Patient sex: M
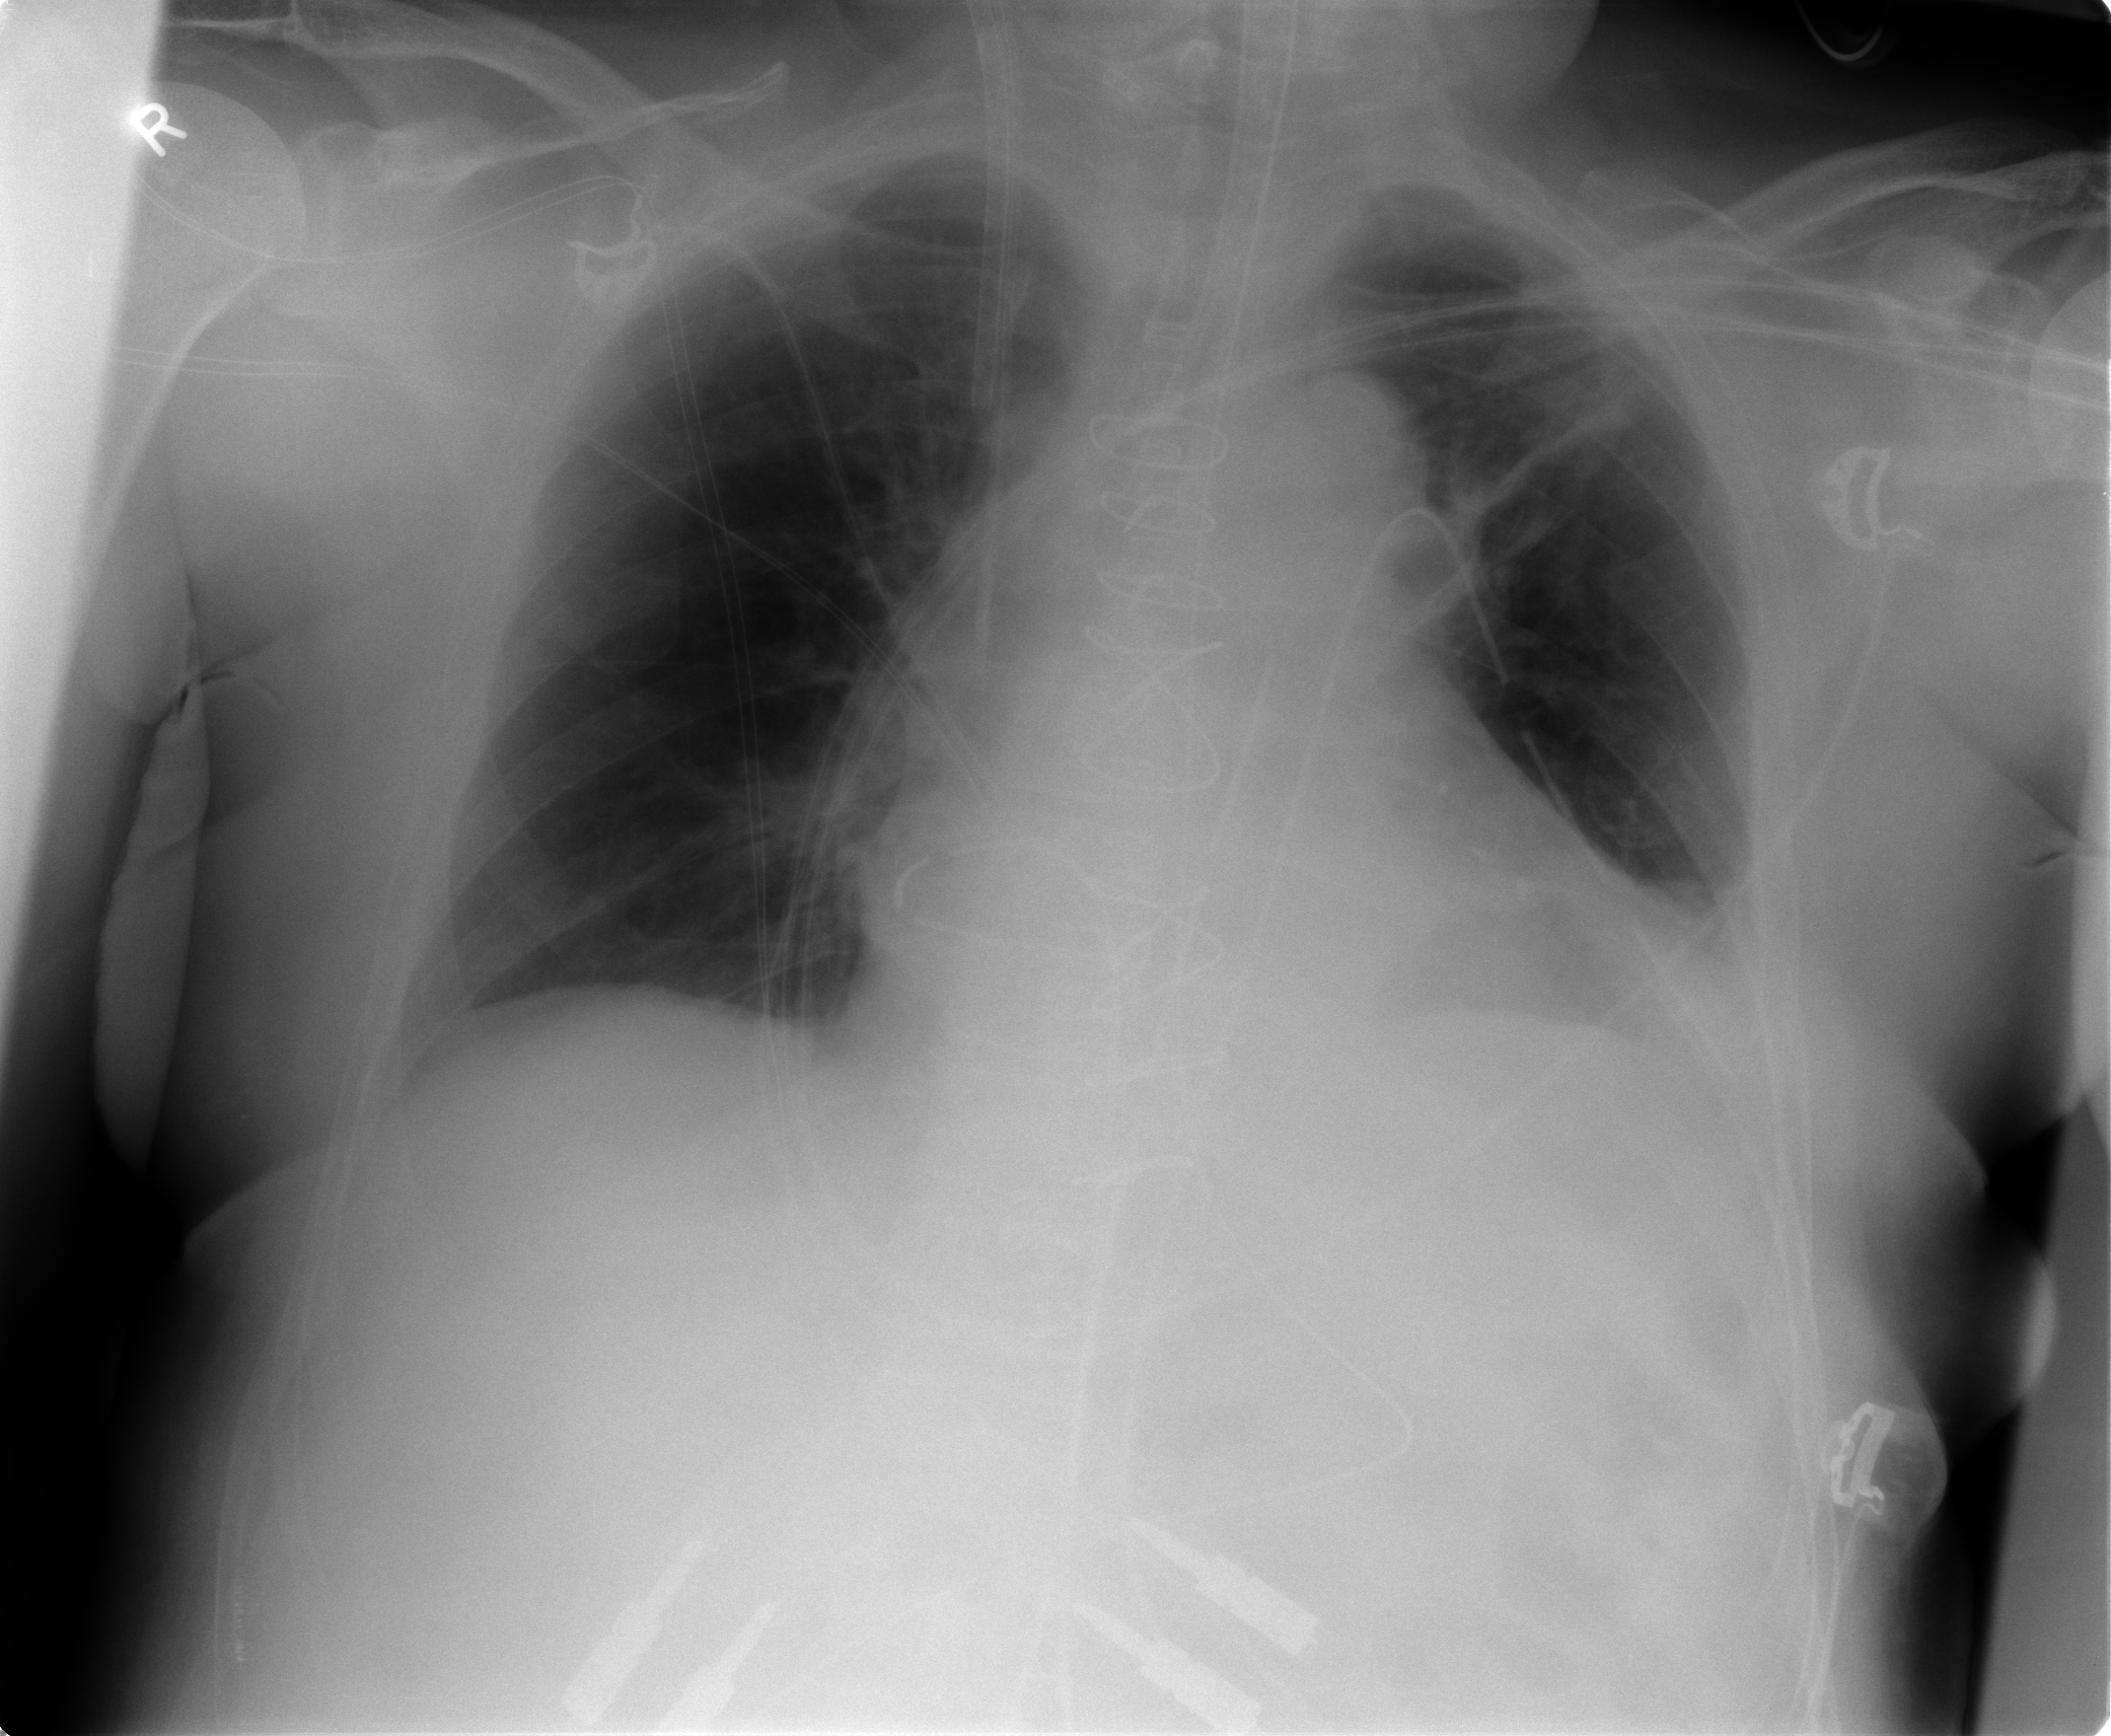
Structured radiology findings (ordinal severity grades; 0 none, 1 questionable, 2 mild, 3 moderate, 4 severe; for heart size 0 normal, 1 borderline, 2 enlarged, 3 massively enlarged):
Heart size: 2
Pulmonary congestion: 1
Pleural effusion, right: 0
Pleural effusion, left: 2
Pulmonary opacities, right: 0
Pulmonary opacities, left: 0
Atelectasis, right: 0
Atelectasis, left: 2